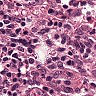
Metastatic tissue present: no